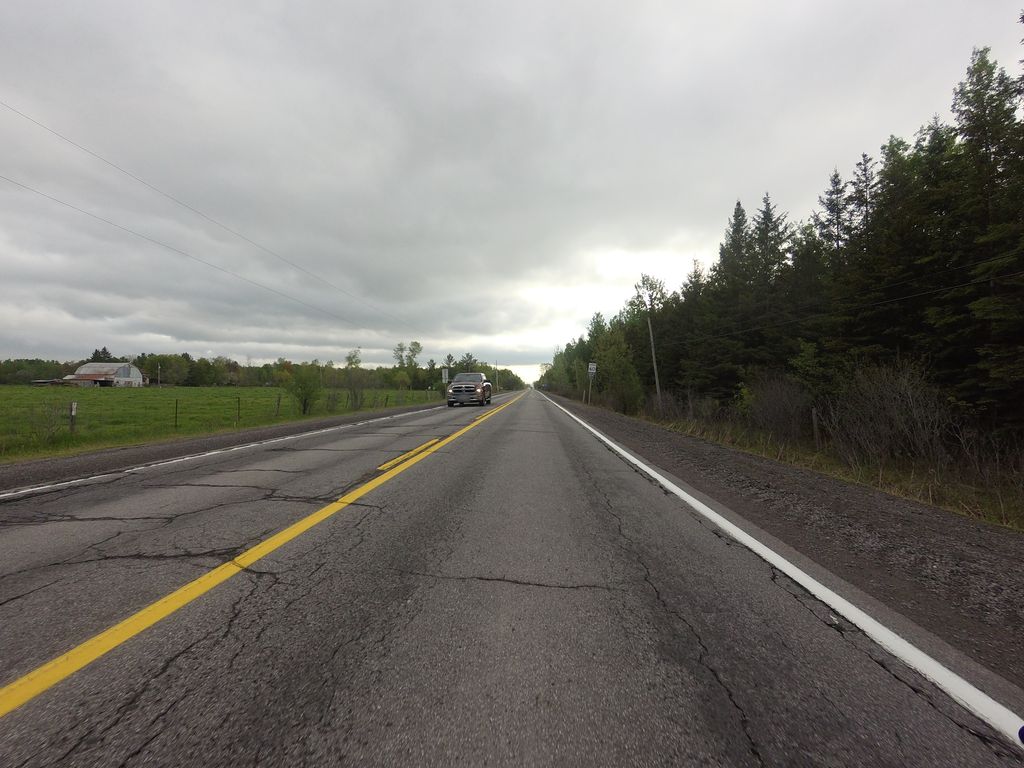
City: ottawa-gatineau